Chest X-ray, AP view. Patient: 78 years old, sex M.
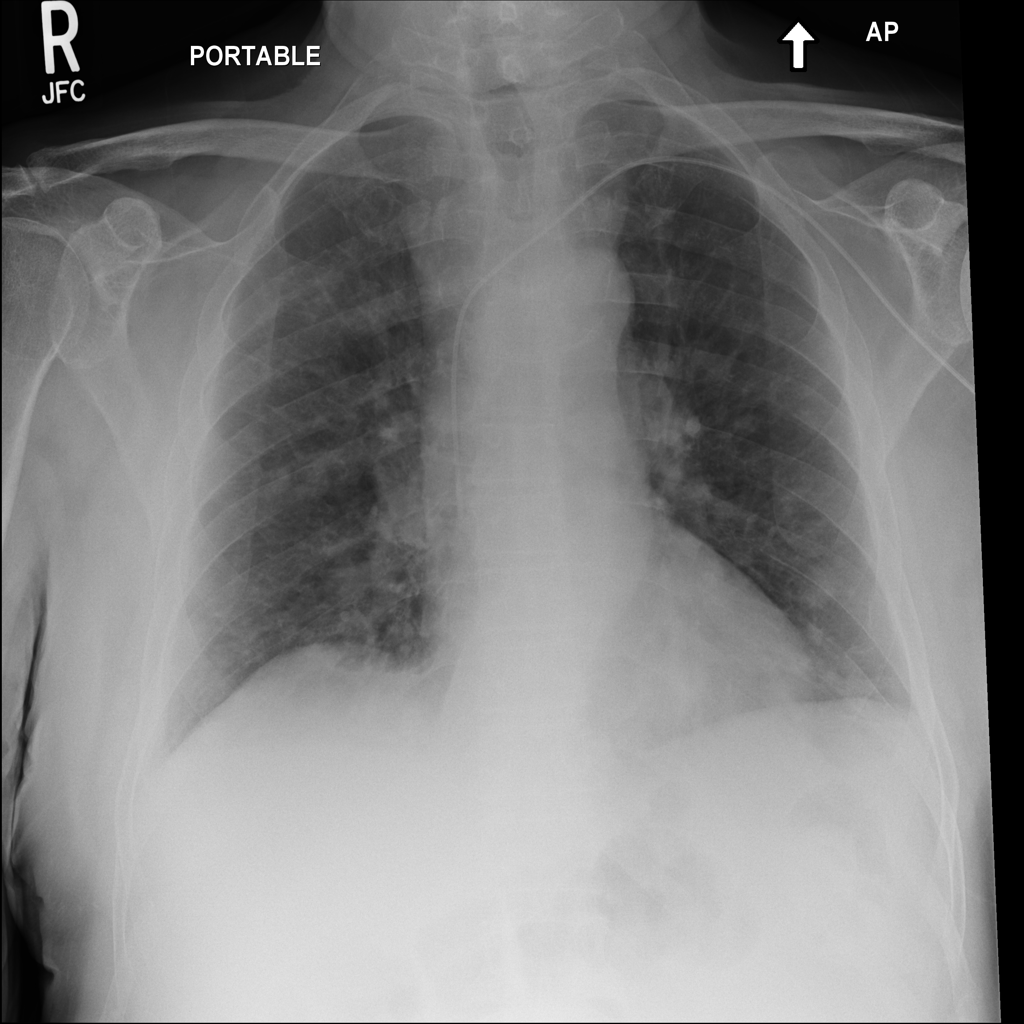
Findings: No Finding